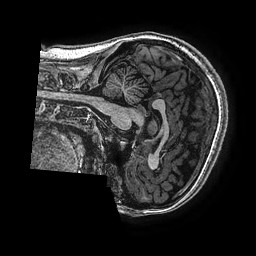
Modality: T1w
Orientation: sagittal
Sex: female
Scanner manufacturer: ge
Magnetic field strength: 3 T
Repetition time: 0.00766 s
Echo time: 0.003476 s